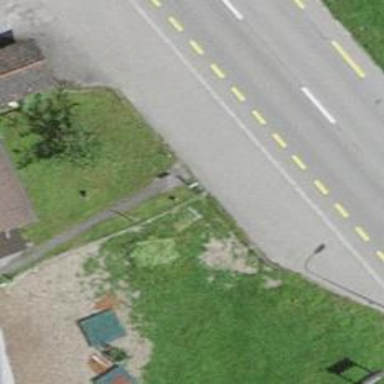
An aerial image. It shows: Bus stop with shelter. It is platform for public transport.